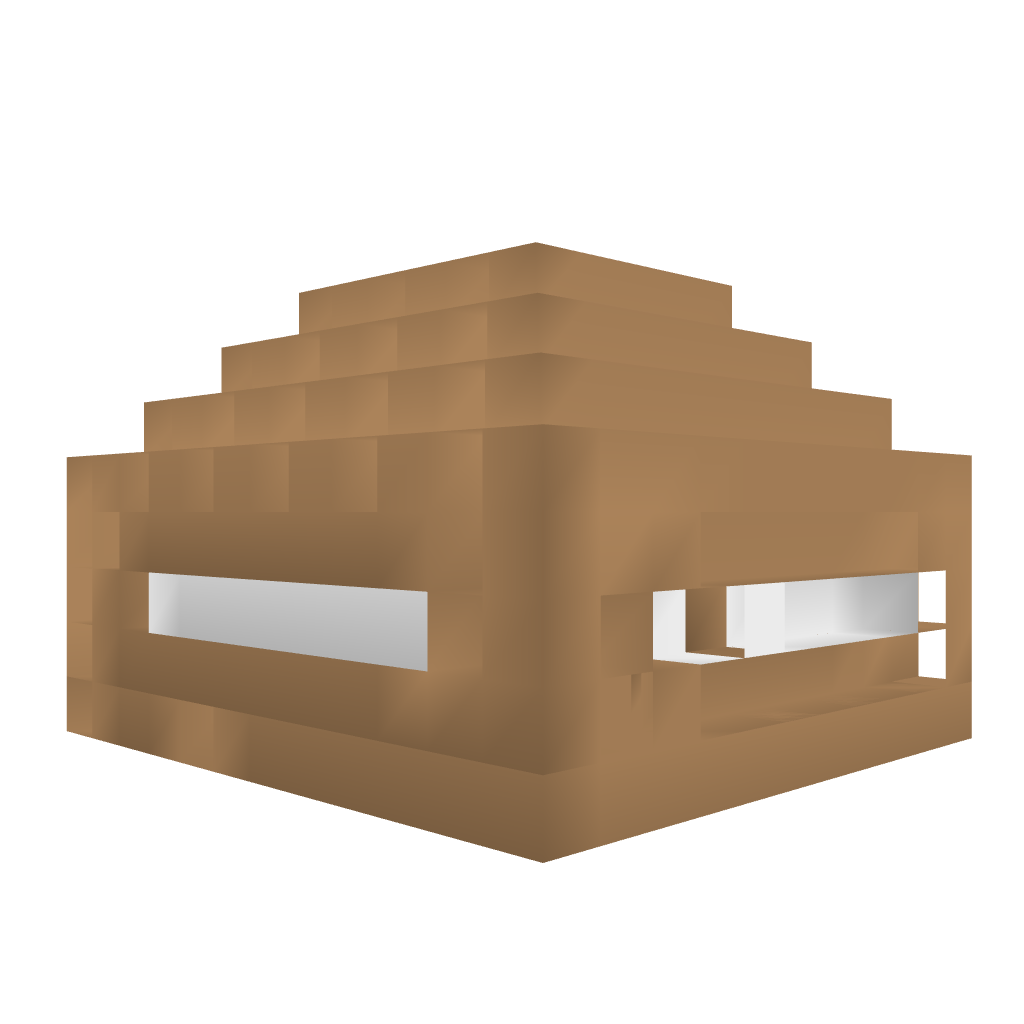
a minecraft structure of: improved log house with some windows